Question:
I'm having trouble with 'HLOOKUP' in Google Sheets. I'm trying to determine whether an inputted word is unique in a row and for this reason my formula searches combined ranges [that exclude itself] within an 'HLOOKUP'. This is the formula I'm using [in cell E4]:
'''
=HLOOKUP(E2, {B2:D3;F2:M3}, 2, false)
'''
Doubtless, there's something I'm doing wrong, because I keep getting this error:
> "HLOOKUP evaluates to an out-of-bounds range"
What I want to happen is that it will find a match for "ice" in the range to the left [B2:D3] and the range to the right [F2:M3]...
Confusingly, the equivalent formula works for 'VLOOKUP', but not 'HLOOKUP'. I've found it also works in 'HLOOKUP' if I search for a single range [ie B2:D3] and not a combined range.
So I'm a bit stuck. The combined range search works fine in 'VLOOKUP', but perhaps I need to write it differently for 'HLOOKUP'?
Any help would be greatly appreciated.
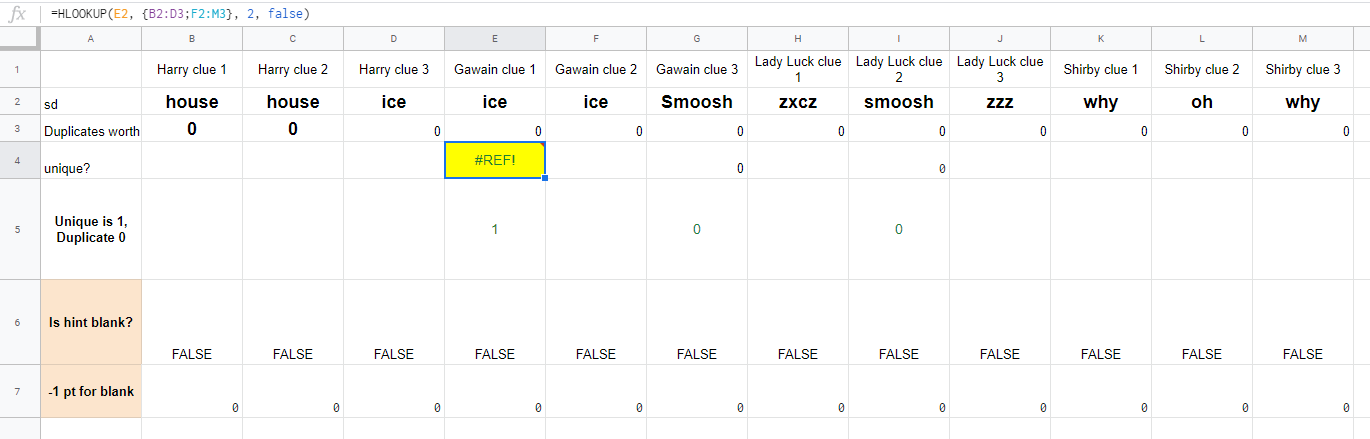
Answer: instead of this:
'''
=HLOOKUP(E2, {B2:D3; F2:M3}, 2, 0)
'''
try this:
'''
=HLOOKUP(E2, {B2:D3, F2:M3}, 2, 0)
'''